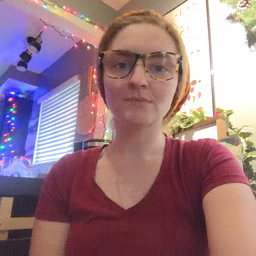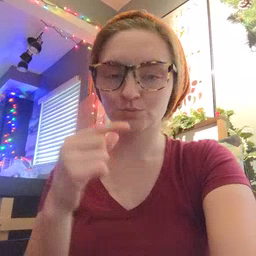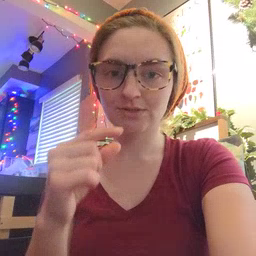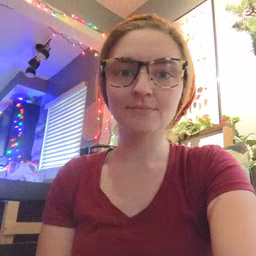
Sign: green